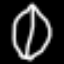
Label: leaf